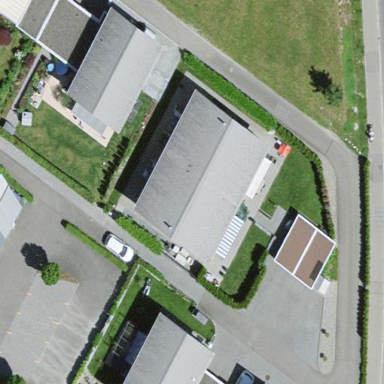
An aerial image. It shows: Terrace building.